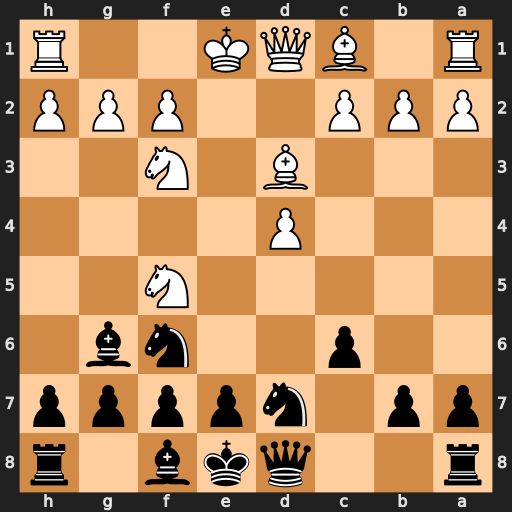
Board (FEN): r2qkb1r/pp1npppp/2p2nb1/5N2/3P4/3B1N2/PPP2PPP/R1BQK2R
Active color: b
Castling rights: KQkq
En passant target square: -
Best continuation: Bxf5 Bxf5 Qa5+ Bd2 Qxf5